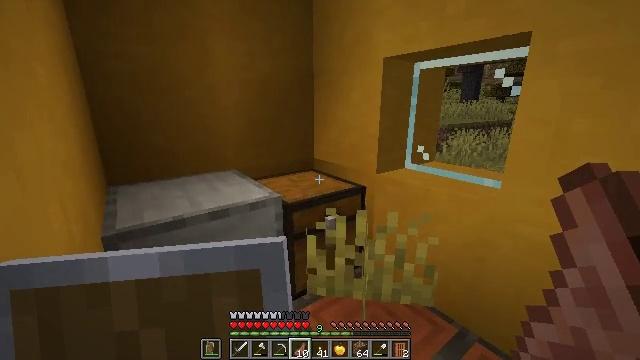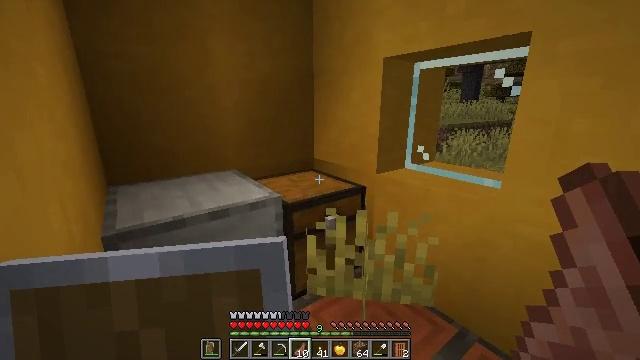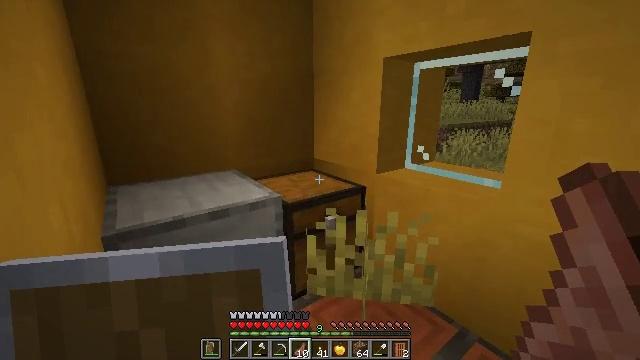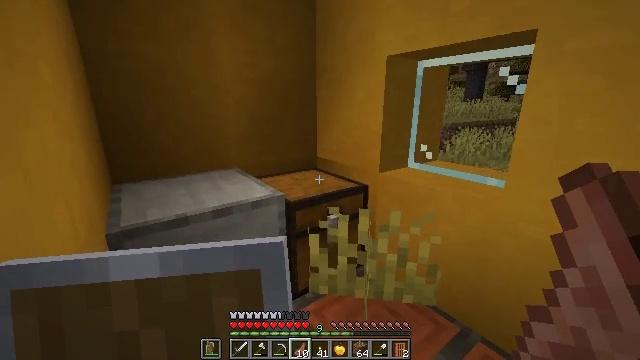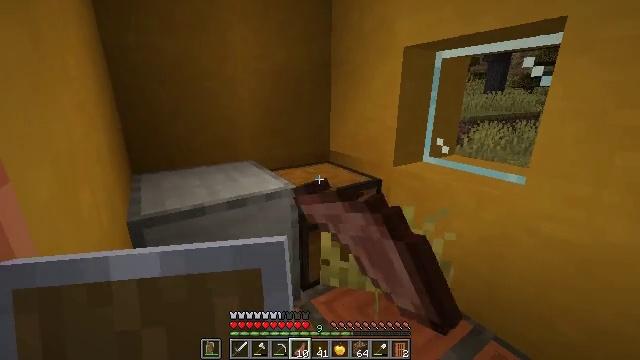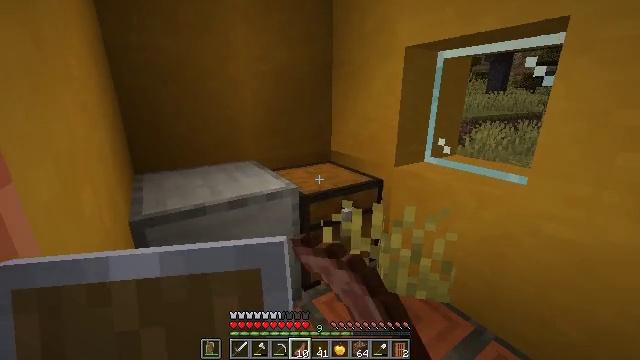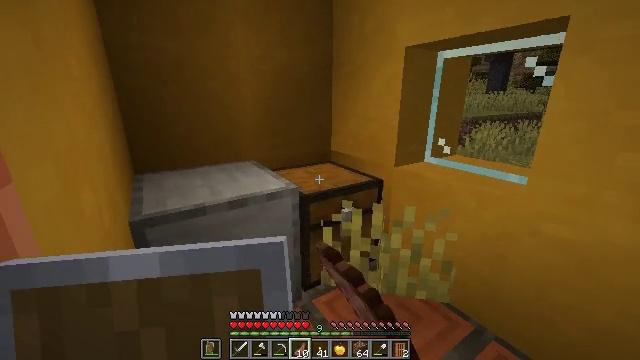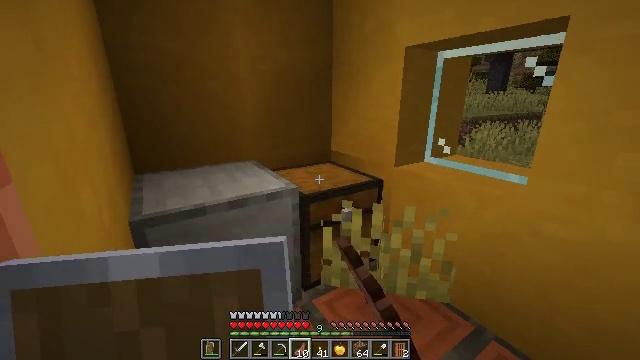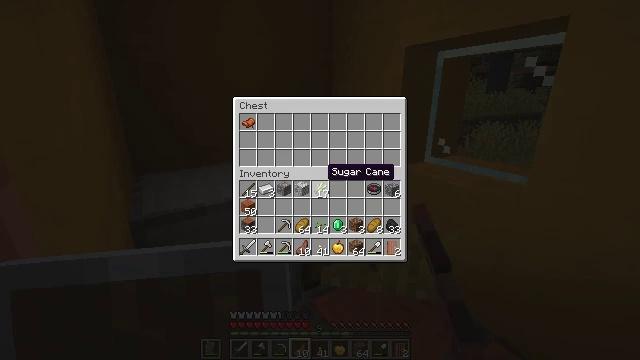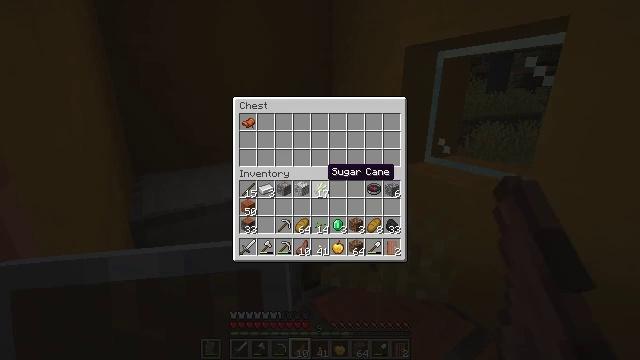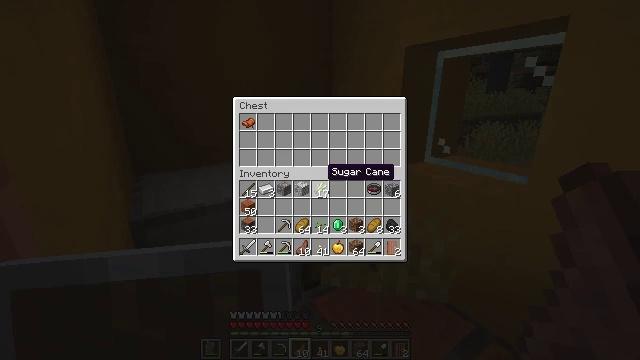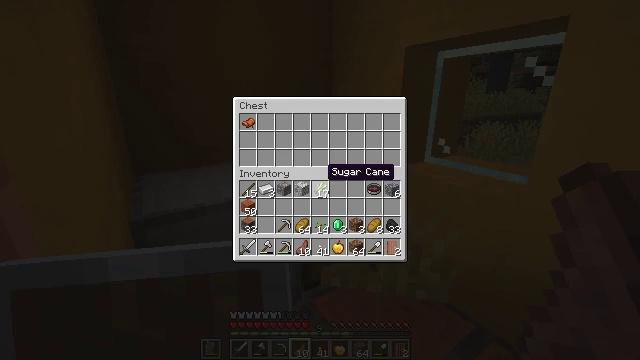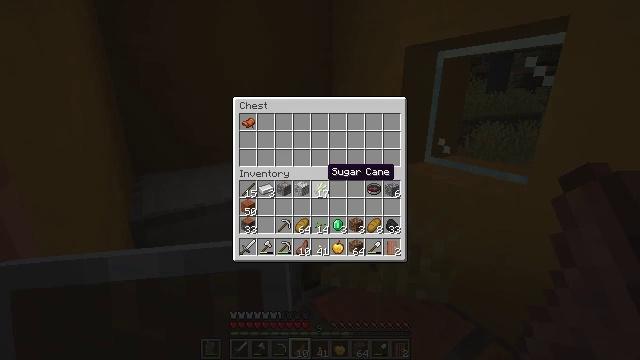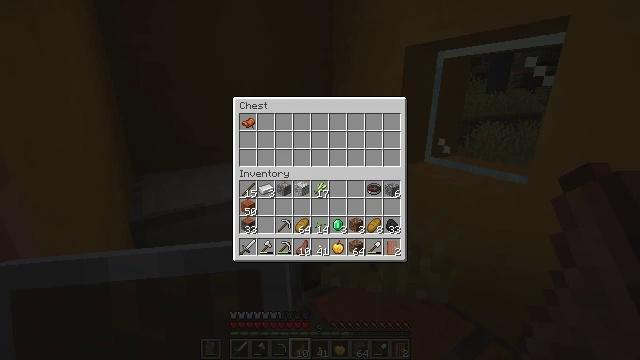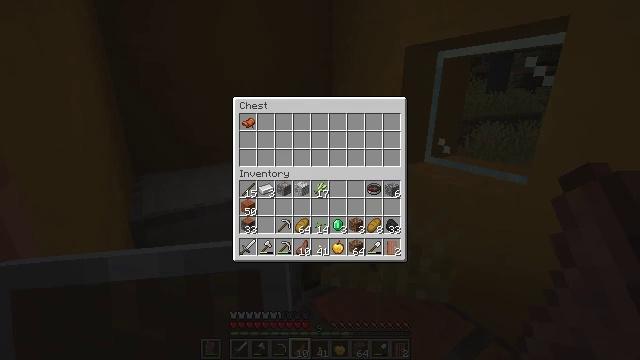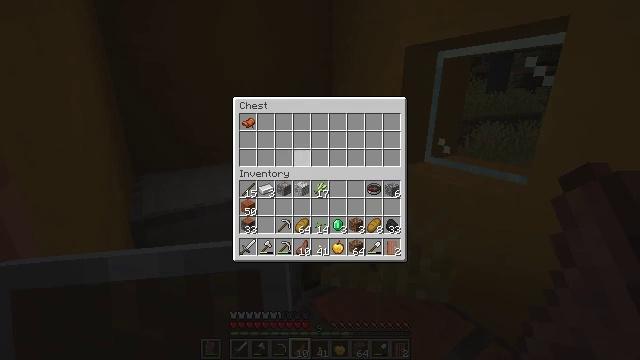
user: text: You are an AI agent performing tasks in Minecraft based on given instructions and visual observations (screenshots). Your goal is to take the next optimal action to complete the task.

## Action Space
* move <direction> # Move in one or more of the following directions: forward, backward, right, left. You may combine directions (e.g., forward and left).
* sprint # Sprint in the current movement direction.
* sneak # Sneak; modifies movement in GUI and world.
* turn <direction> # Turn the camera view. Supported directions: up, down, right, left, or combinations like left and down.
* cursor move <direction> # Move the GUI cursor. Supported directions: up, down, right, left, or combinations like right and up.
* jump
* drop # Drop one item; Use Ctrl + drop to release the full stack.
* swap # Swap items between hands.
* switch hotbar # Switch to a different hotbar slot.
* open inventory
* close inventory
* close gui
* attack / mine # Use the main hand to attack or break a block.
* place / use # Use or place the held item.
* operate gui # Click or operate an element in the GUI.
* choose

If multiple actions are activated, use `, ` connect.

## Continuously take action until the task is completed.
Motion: motion action
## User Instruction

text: Gather smooth stone from the ground.
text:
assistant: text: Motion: no_op
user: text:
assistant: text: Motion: no_op
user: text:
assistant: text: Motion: use / place
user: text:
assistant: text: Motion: turn left and down, use / place
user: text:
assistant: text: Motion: use / place
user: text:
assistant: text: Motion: use / place
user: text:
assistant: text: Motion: no_op
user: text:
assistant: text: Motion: no_op
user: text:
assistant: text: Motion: no_op
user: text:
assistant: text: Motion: no_op
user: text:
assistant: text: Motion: no_op
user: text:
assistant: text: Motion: no_op
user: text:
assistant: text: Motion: no_op
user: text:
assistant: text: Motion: cursor move up
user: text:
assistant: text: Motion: cursor move left and up
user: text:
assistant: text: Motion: cursor move left and up
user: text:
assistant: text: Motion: sneak, cursor move left and up
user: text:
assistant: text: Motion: sneak
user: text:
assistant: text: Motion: sneak
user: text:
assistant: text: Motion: sneak
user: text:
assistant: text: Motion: sneak
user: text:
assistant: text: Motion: sneak
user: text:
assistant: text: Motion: sneak, operate gui
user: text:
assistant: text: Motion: sneak, operate gui
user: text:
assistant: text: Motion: sneak
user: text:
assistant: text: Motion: sneak
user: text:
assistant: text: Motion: no_op
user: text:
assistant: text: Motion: cursor move right and down
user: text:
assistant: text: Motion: cursor move right and down
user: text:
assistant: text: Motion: cursor move right and down